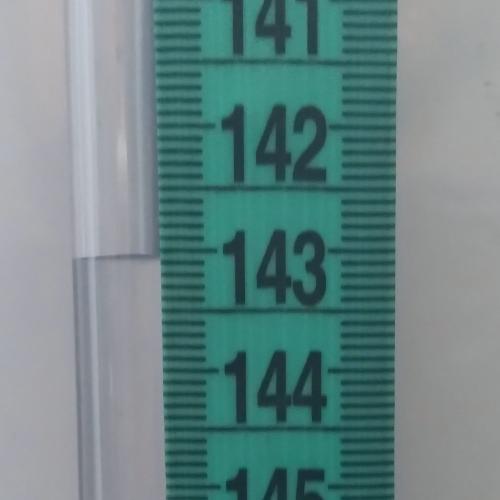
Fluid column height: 143.1 cm